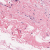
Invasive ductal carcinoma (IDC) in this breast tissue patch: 0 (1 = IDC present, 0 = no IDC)